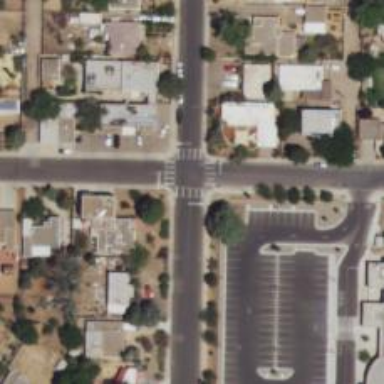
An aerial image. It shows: Marked road crossing.